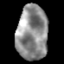
Tissue: lung
Cell type: Epithelial cells
Senescence score: 0.121
Nuclear area (px): 1667
Mean DAPI intensity: 141.617